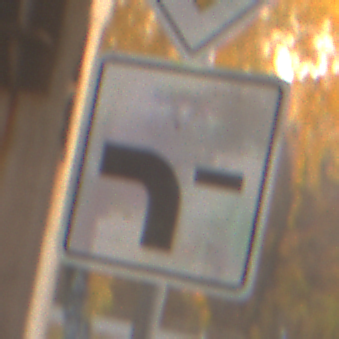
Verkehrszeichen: VerlaufVorfahrtsstrasse6
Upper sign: Vorfahrtsstrasse
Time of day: SunriseSunset
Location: Roofed (Suburban)
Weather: Clear
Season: NotSpecified
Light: Natural